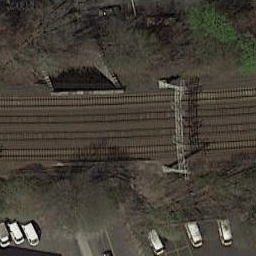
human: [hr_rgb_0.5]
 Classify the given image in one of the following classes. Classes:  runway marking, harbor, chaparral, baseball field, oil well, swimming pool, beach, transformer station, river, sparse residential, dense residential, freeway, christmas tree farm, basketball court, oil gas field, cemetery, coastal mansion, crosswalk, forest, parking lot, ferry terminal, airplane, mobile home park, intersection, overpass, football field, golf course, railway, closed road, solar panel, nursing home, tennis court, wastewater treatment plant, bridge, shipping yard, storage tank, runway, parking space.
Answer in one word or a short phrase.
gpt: railway